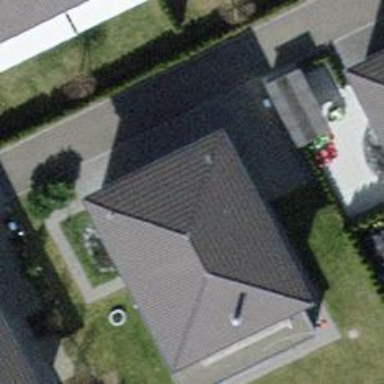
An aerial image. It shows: Detached building.